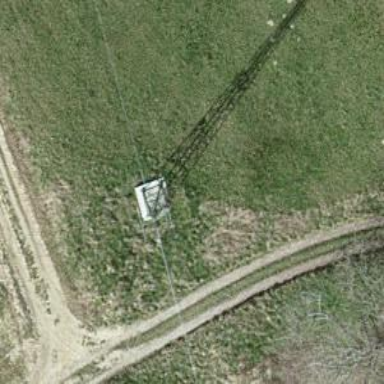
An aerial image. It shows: Power tower.